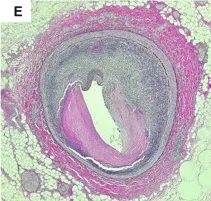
Right coronary artery (gross and microscopic examination). E. Verhoeff elastin: areas of disrupted adventitial elastic lamina.
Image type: pathology (h&e)